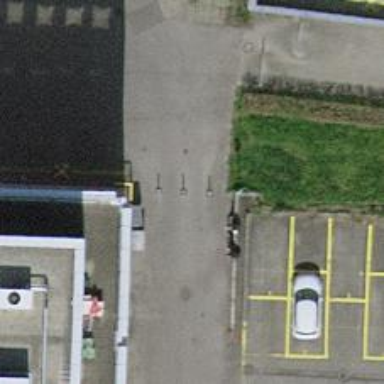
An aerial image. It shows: Bollard barrier.